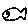
Label: fish